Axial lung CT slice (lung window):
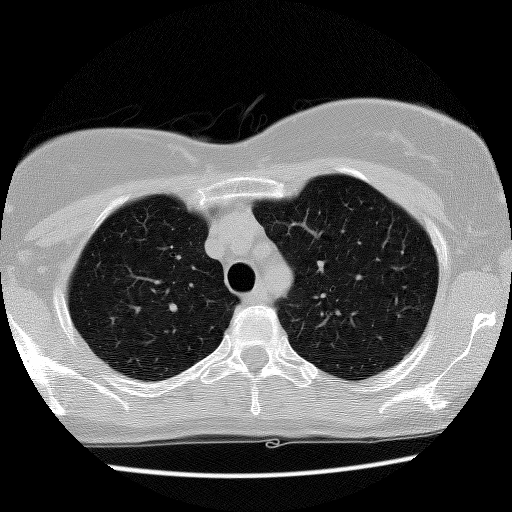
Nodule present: no